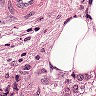
Metastatic tissue present: yes